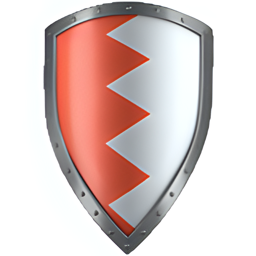
Name: shield
Emoji: 🛡
Group: Objects
Sub-group: tool